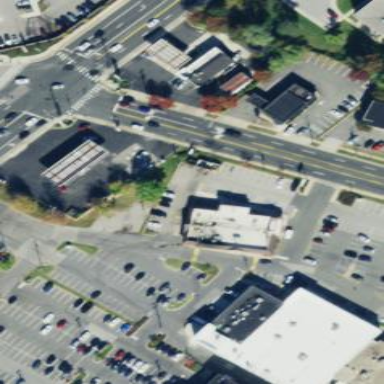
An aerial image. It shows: Retail area.